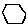
Label: hexagon